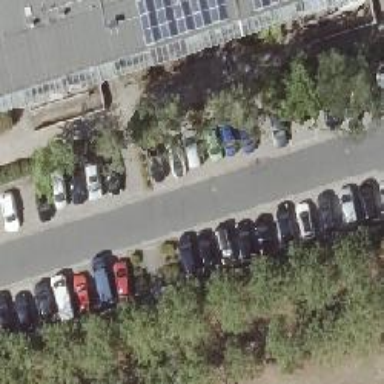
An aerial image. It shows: Footway.